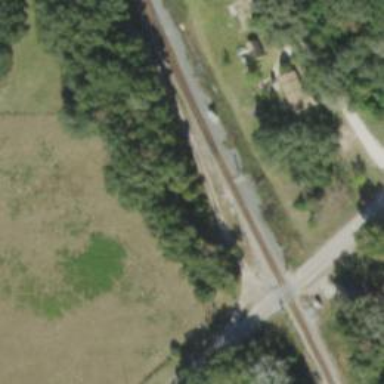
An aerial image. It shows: Railway signal.